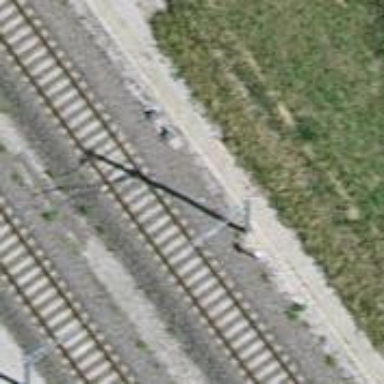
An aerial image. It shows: Catenary mast for power lines.